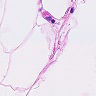
Metastatic tissue present: no